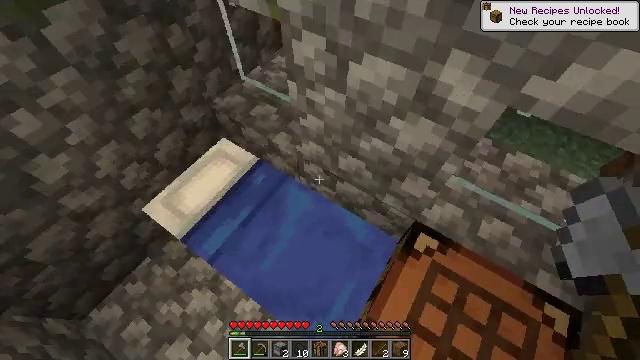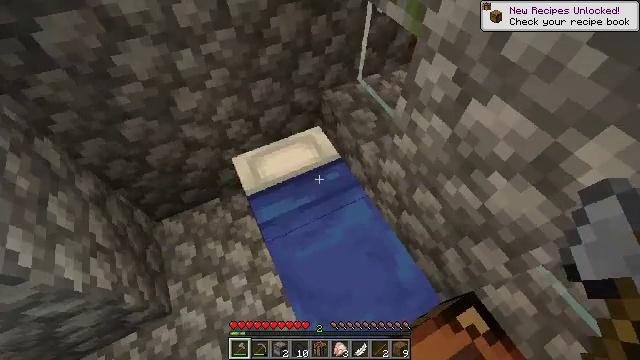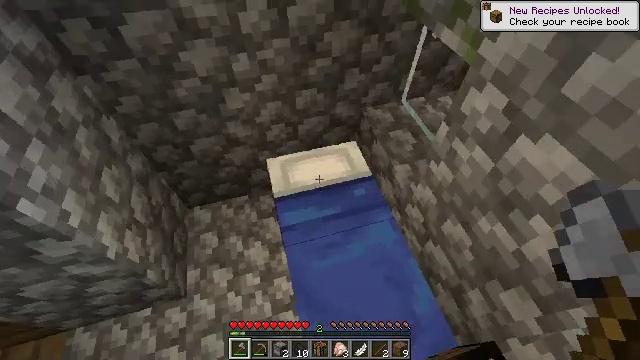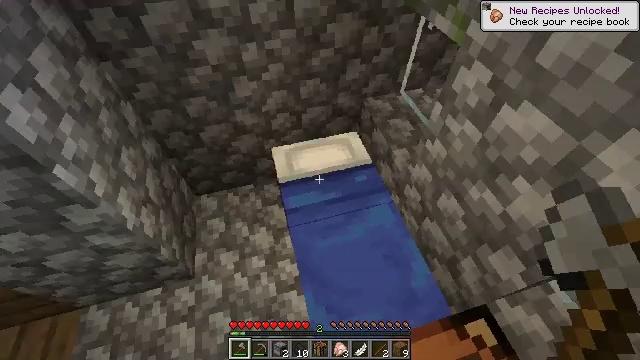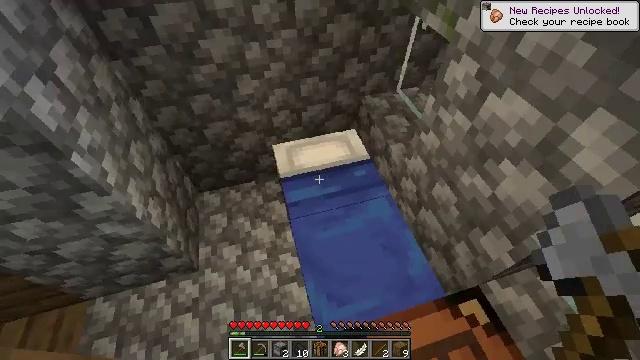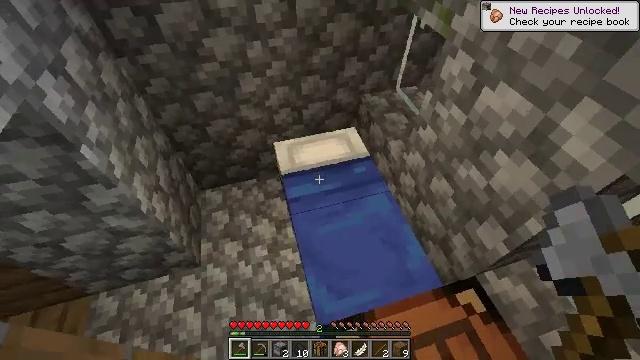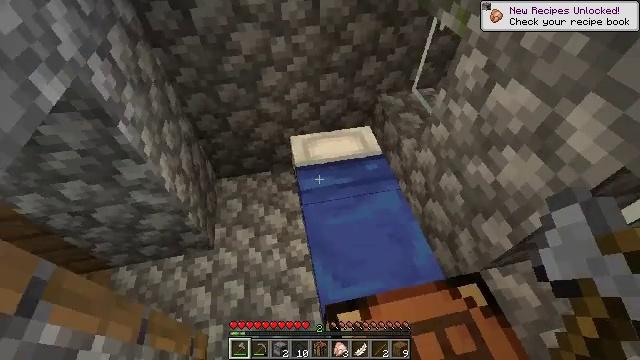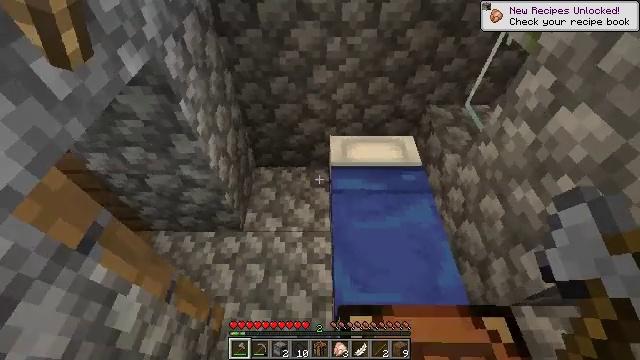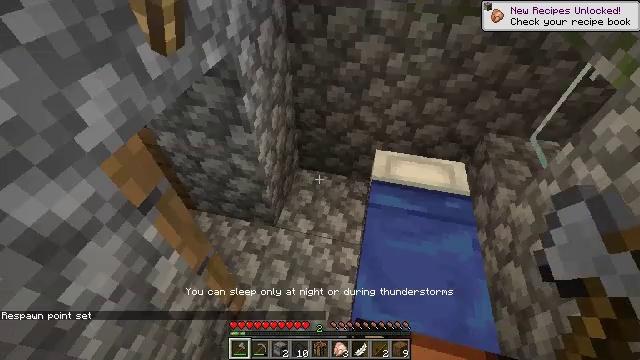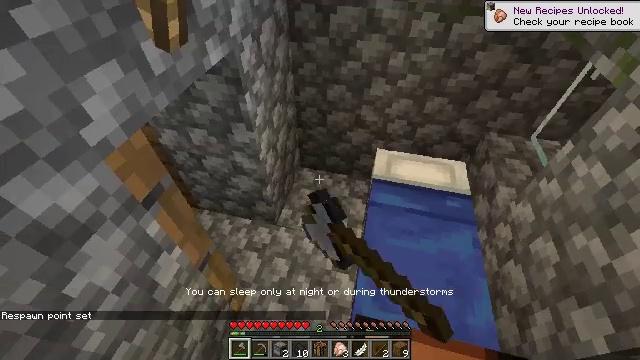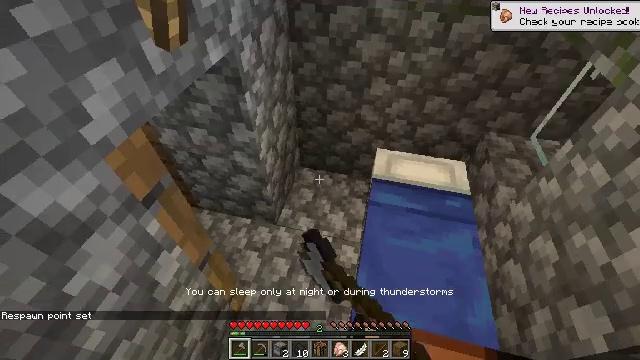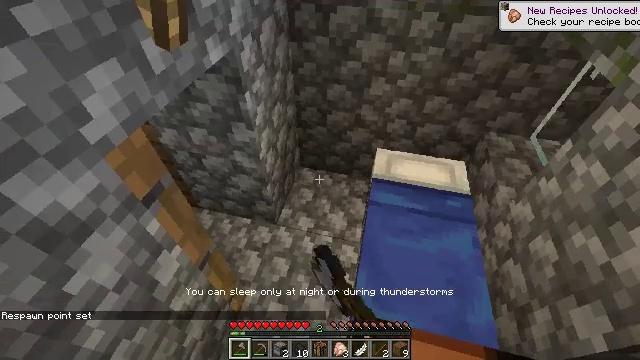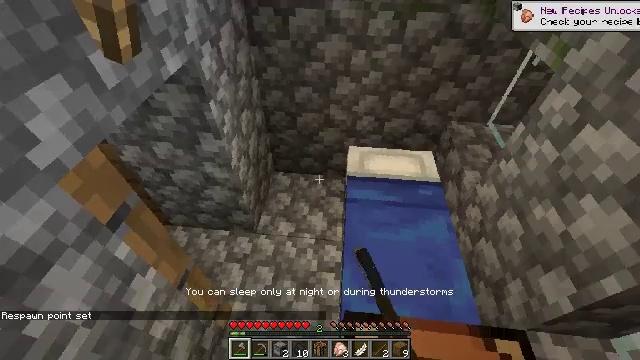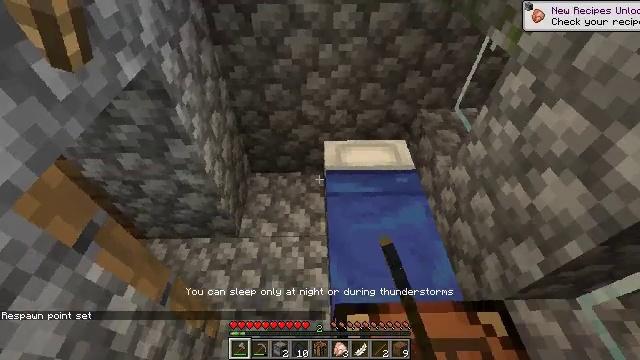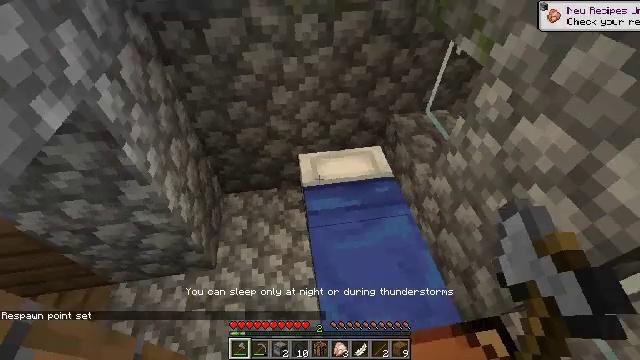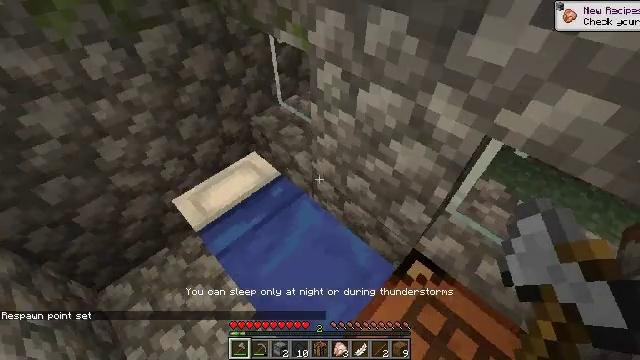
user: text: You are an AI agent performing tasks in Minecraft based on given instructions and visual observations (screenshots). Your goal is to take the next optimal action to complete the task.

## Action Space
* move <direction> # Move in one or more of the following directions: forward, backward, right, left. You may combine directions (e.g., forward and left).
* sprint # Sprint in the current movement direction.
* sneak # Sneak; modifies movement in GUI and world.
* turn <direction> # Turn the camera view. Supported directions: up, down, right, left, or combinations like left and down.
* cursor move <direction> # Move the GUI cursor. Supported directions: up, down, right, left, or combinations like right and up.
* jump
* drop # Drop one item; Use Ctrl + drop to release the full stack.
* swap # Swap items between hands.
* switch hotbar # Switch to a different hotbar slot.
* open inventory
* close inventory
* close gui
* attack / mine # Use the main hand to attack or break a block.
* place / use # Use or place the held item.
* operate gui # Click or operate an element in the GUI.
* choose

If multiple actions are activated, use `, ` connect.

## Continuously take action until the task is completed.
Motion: motion action
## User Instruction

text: Remove the blue bed from its location.
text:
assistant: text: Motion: turn left and up
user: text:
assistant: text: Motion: move back, turn left and up
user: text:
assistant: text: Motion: move back, use / place
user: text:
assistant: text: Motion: move back, turn up, use / place
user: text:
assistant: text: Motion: use / place
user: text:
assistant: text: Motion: turn left
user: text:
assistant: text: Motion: turn left
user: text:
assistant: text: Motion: turn left and up
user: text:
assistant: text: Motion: no_op
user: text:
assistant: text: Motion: no_op
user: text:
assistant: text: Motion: no_op
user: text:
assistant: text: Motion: turn right
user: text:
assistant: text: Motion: move forward, turn right
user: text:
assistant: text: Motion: move forward, turn right
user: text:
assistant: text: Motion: move forward, turn right and down
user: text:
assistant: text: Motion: move forward, turn right and down, attack / mine
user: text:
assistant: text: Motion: move forward, turn right and down, attack / mine
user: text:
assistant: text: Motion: move forward, turn left and down, attack / mine
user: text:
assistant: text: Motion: move forward, turn left and down, attack / mine
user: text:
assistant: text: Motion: turn left and down, attack / mine
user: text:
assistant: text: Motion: turn left and down, attack / mine
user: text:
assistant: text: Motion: turn left and down, attack / mine
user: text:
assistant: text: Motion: turn left, attack / mine
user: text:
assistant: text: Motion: turn left, attack / mine
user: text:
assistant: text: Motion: turn left and up, attack / mine
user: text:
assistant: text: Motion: turn left, attack / mine
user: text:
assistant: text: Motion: turn left, attack / mine
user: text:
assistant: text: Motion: turn left and up, attack / mine
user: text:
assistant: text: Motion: turn left and up, attack / mine
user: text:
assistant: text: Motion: attack / mine